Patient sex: F
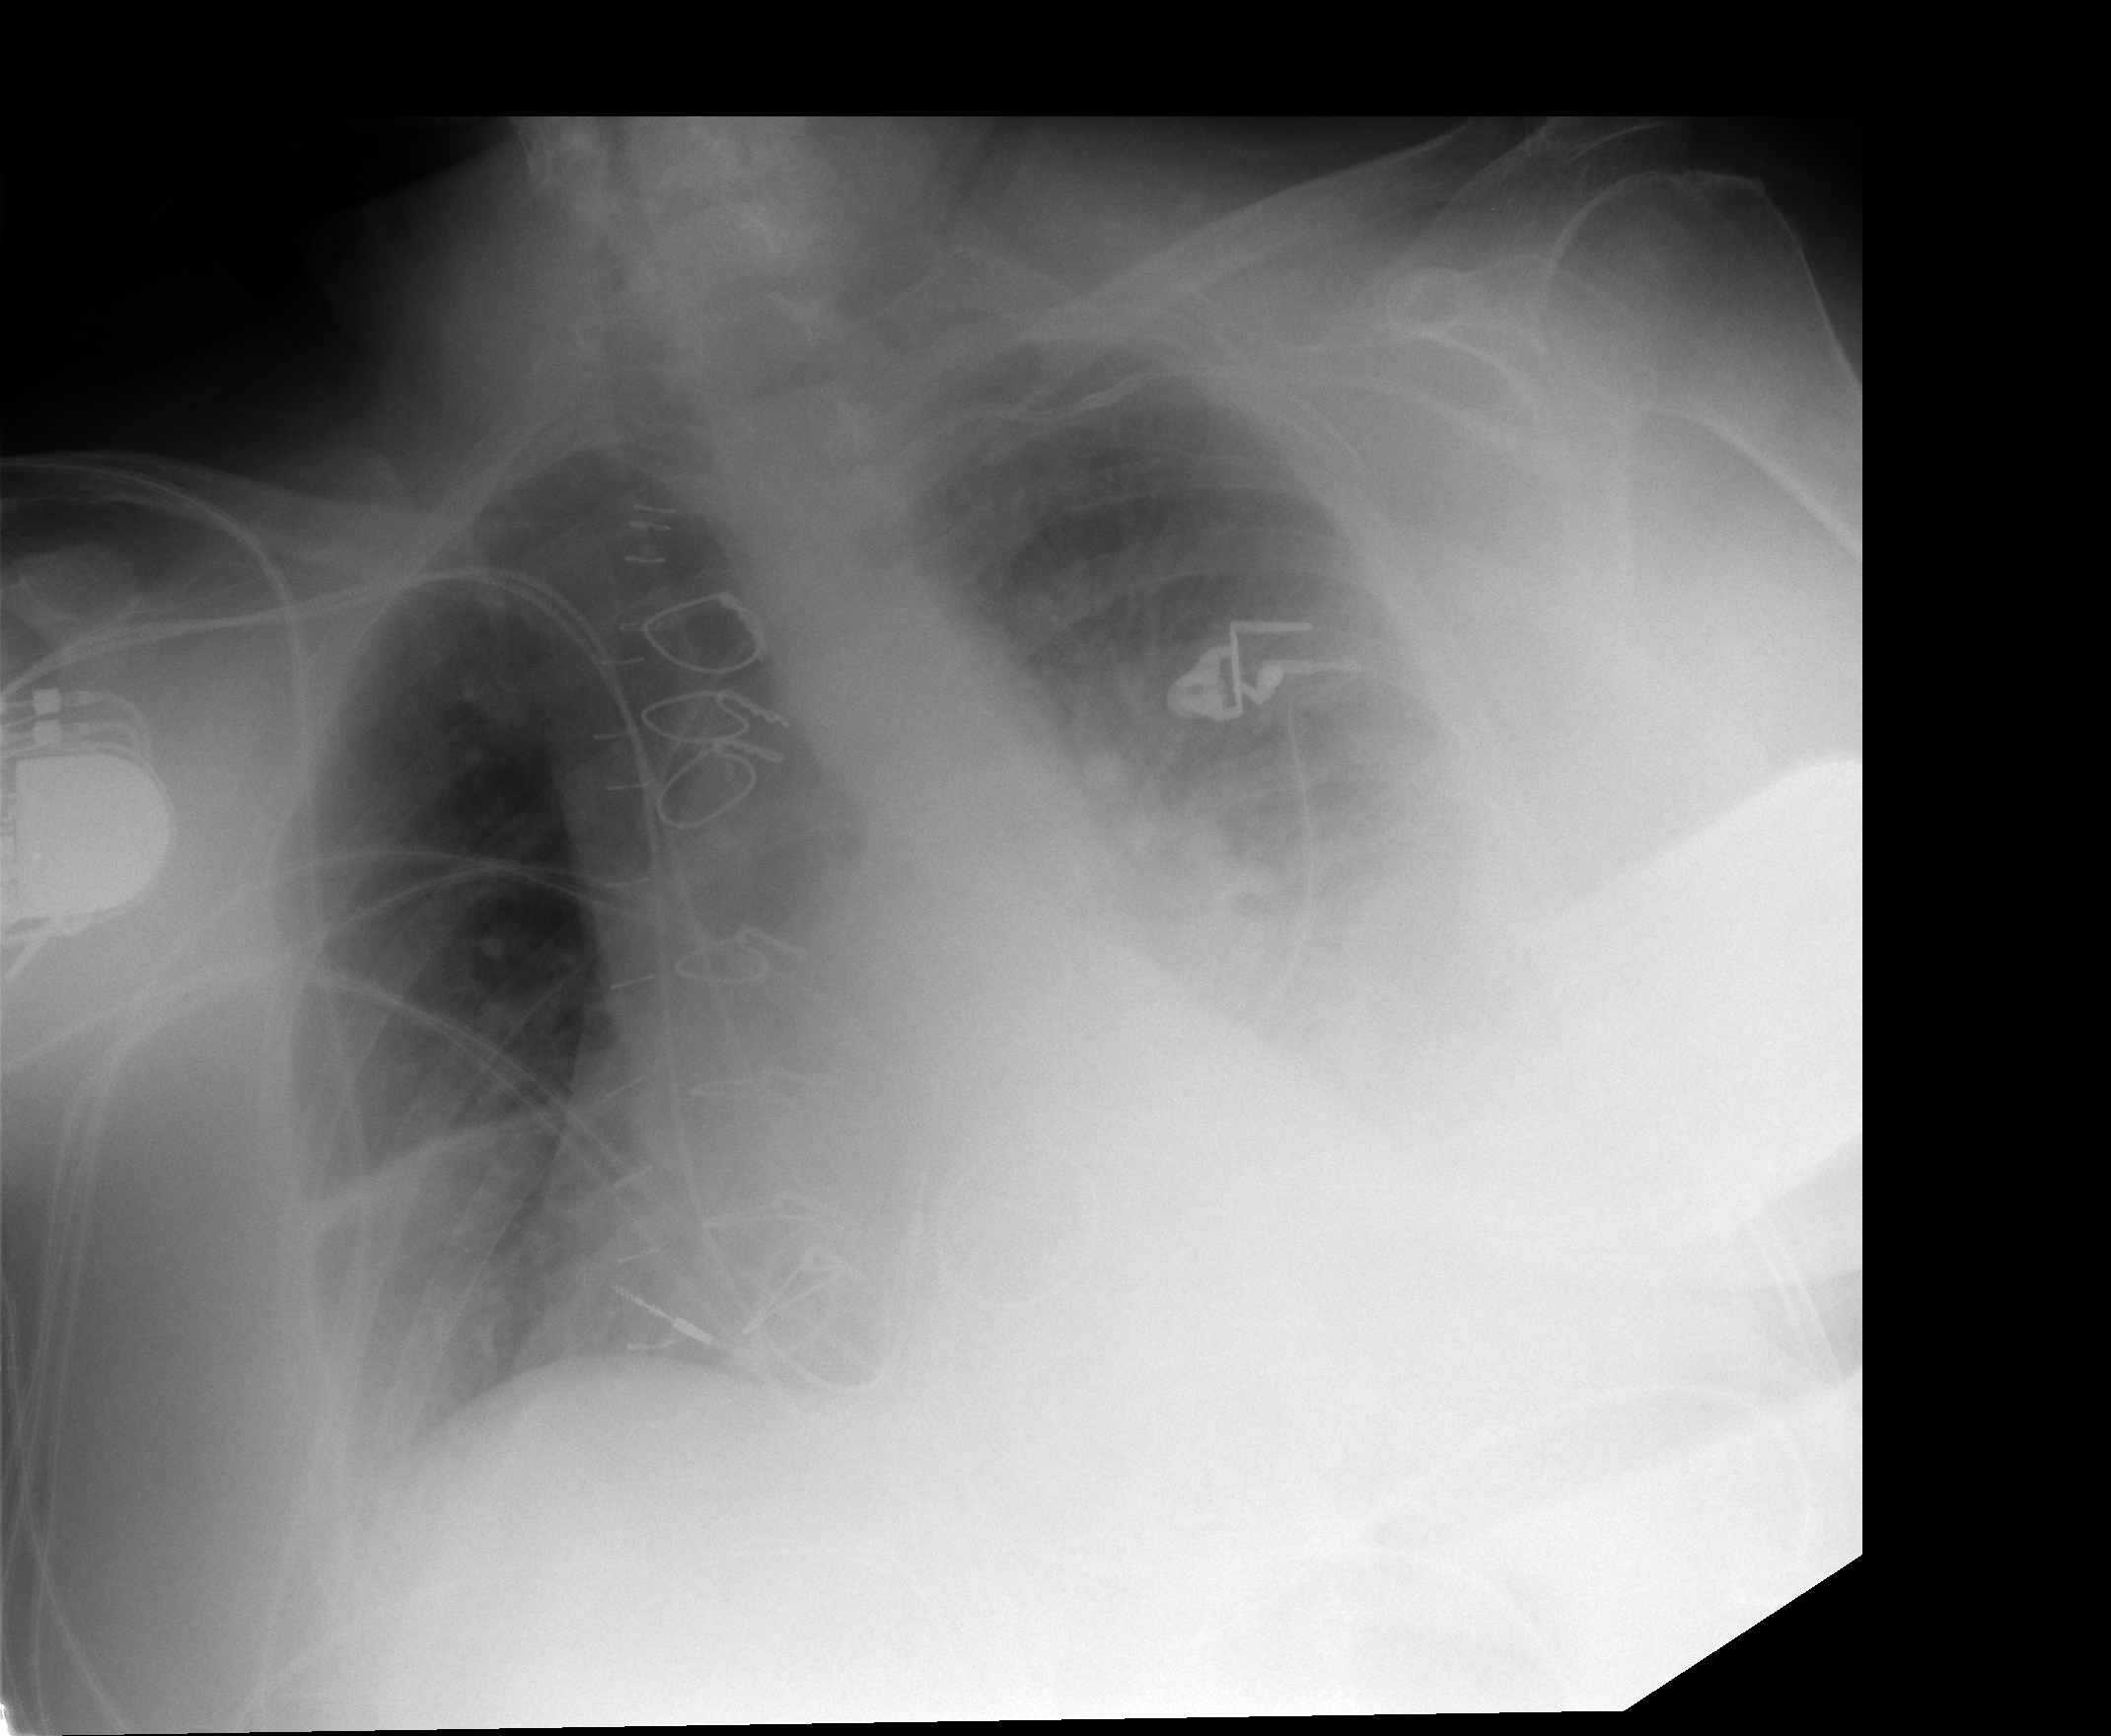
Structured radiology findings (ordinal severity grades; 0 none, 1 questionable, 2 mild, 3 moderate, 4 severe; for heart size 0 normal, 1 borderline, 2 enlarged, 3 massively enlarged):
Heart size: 2
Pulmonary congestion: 2
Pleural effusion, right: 1
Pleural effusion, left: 2
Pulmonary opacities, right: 0
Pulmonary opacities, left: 2
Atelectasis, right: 2
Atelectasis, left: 2